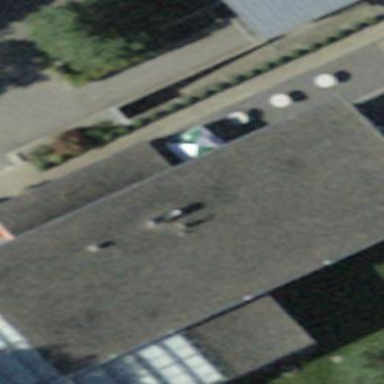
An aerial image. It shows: Restaurant building.